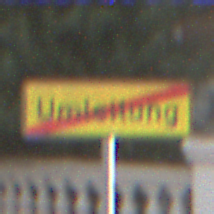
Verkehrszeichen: EndeDerUmleitungsankuendigung
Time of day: MorningAfternoon
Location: Outdoor (Urban)
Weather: PartlyCloudy
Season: NotSpecified
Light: Natural